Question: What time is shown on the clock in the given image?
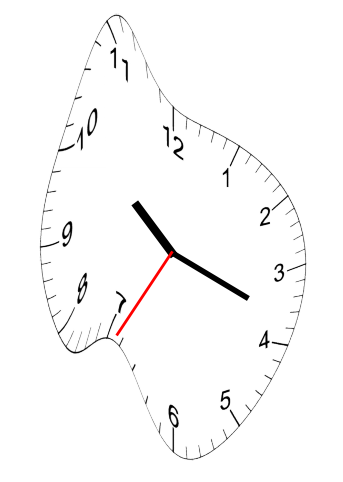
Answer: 10:18:35